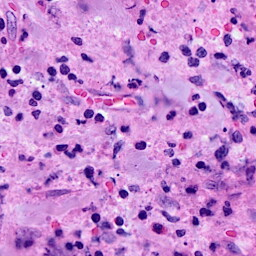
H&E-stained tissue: Breast